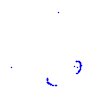
Particle: pion